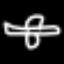
Label: airplane